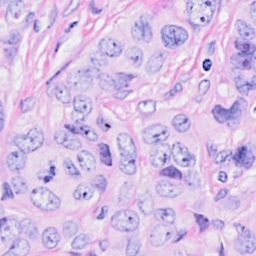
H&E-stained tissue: Breast